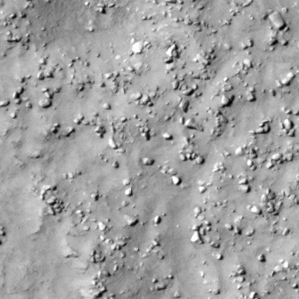
Label: non_frost